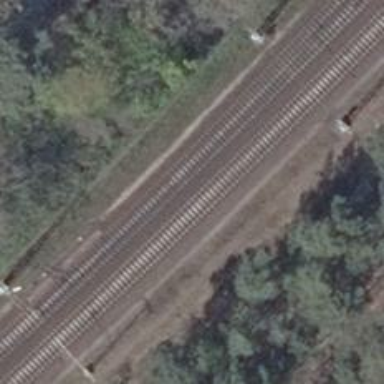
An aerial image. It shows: Junction on the railway.